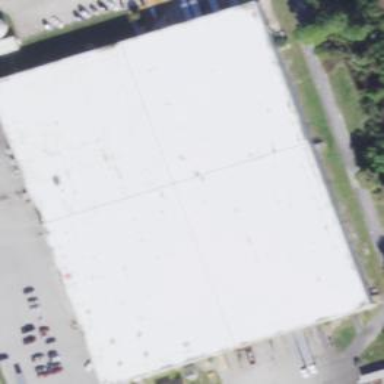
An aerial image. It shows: Warehouse building.